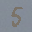
Label: 5